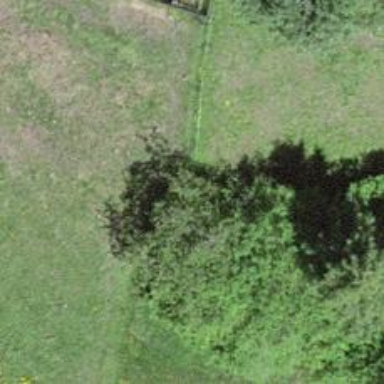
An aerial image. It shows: Fence is in the image.